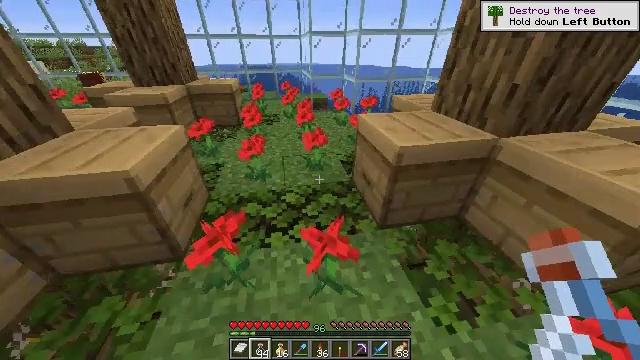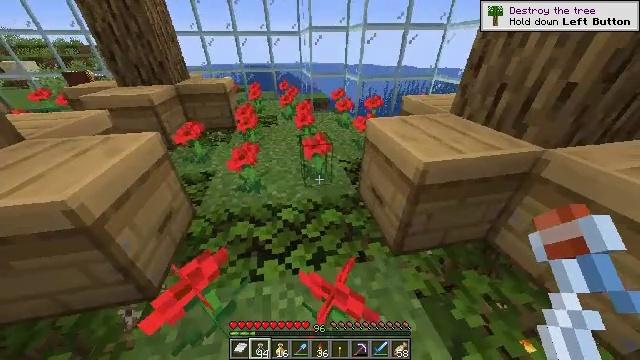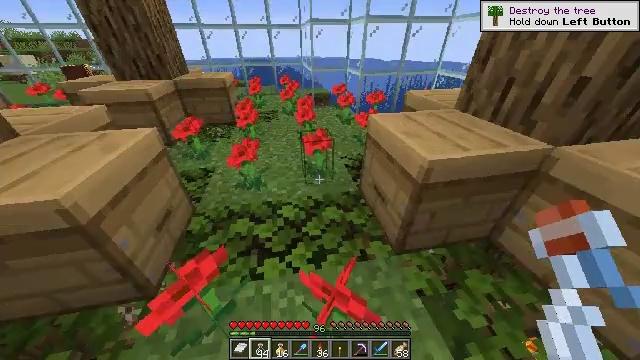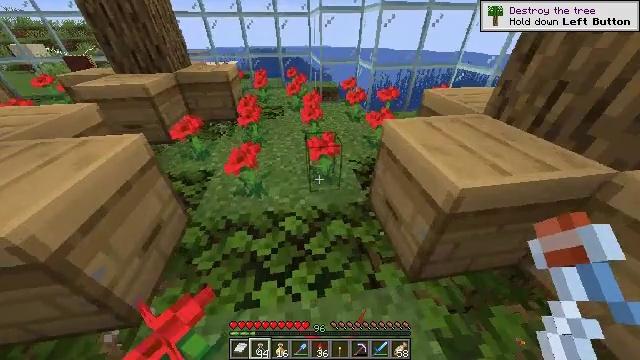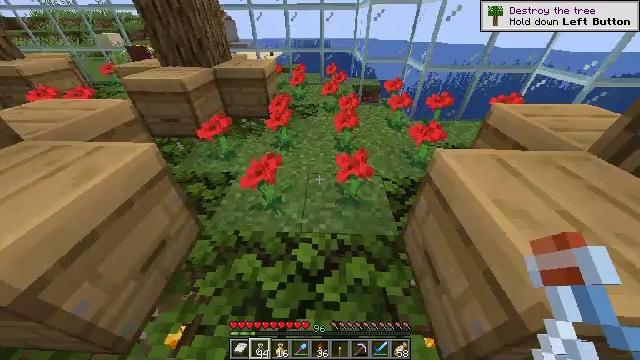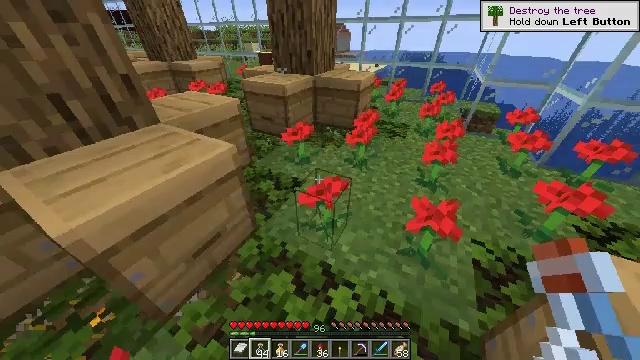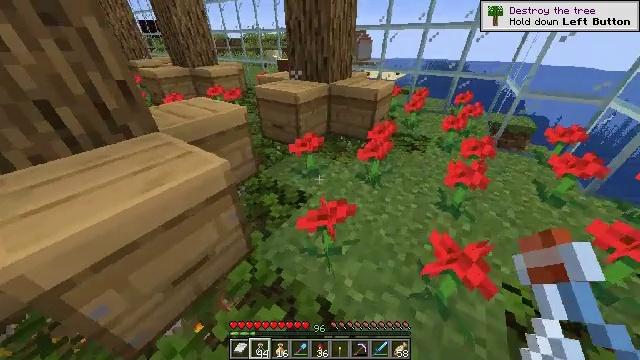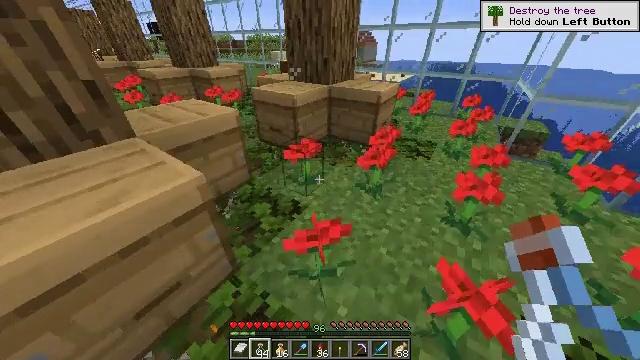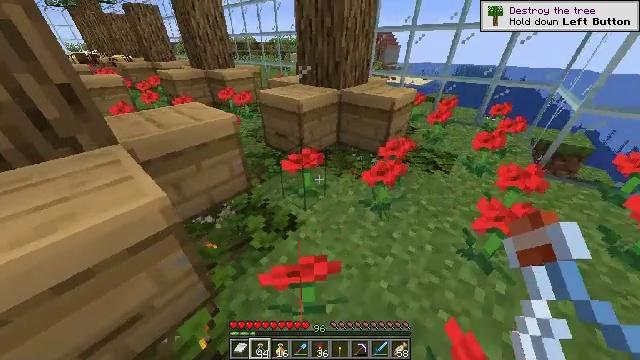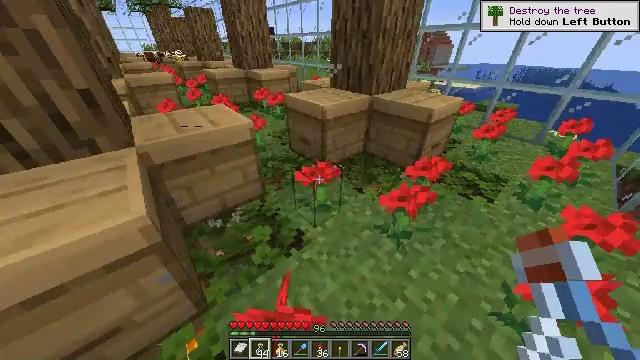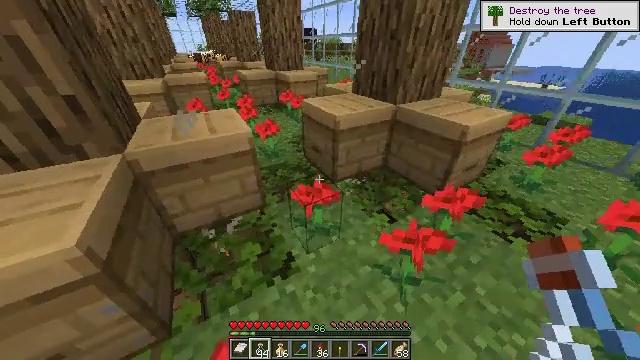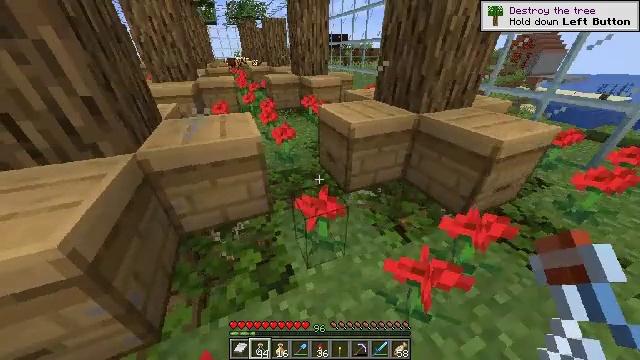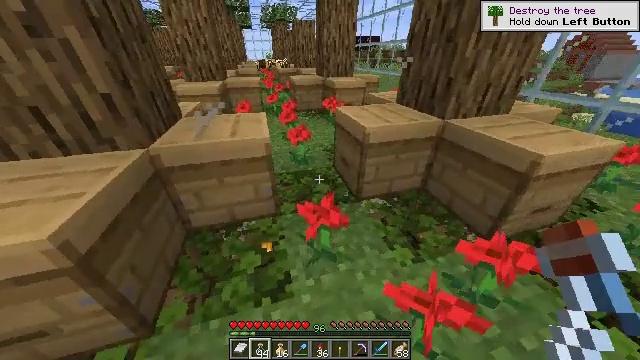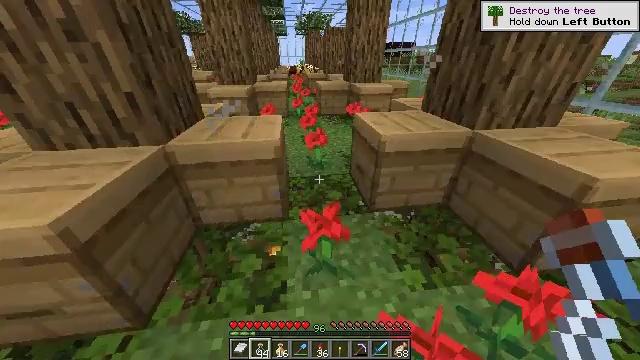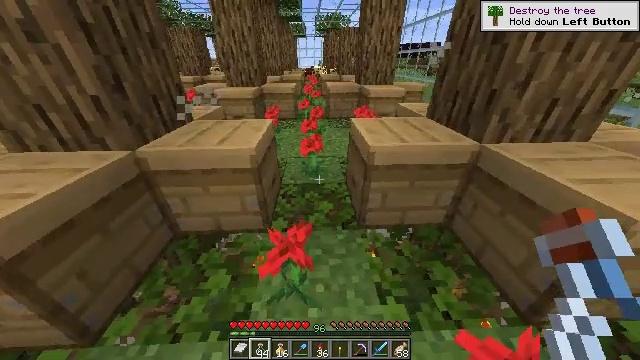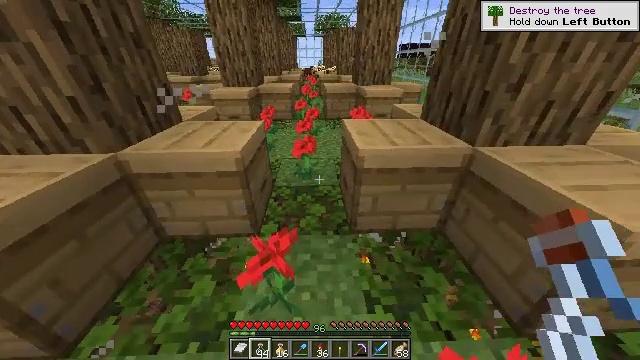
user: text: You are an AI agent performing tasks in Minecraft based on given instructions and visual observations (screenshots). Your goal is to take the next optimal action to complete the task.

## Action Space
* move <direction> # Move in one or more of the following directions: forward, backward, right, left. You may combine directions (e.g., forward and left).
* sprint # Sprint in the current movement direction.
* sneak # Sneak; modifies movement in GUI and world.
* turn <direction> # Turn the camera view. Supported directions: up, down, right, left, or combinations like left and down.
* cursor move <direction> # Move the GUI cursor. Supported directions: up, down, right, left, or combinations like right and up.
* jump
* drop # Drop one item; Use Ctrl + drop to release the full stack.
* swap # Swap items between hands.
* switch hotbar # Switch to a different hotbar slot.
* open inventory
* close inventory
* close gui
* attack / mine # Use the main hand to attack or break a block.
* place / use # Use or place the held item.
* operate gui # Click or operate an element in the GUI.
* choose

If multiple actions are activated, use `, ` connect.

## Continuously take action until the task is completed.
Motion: motion action
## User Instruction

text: Make a honey block from honey bottles.
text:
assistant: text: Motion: move forward
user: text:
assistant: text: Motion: move forward, turn down
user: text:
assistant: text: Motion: move forward, turn left and down
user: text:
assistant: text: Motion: move forward, turn left and down
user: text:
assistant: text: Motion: move forward, turn left and up
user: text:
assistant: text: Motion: move forward, turn left and up
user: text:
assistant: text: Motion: move forward and move right, turn left
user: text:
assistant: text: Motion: move forward and move right, turn left
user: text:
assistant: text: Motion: move forward and move right, turn left
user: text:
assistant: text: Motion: move forward and move right, turn left
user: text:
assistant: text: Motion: move forward and move right, turn left and up
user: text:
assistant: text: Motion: move forward and move right, turn left
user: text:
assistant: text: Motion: move forward and move right, turn left and up
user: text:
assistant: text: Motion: turn left
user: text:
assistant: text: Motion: no_op
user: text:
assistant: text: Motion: no_op
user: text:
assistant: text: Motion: turn right and up
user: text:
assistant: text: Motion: turn up
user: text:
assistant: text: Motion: turn up
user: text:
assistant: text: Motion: no_op
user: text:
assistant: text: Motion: turn down
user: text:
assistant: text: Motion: turn left
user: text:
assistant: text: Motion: turn left
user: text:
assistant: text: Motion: turn left
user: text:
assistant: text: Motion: move forward
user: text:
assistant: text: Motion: move forward
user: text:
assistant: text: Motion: move forward
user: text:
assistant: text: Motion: turn left
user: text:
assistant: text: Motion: move forward
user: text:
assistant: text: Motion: move forward